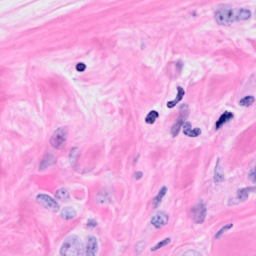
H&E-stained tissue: Breast